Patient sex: F
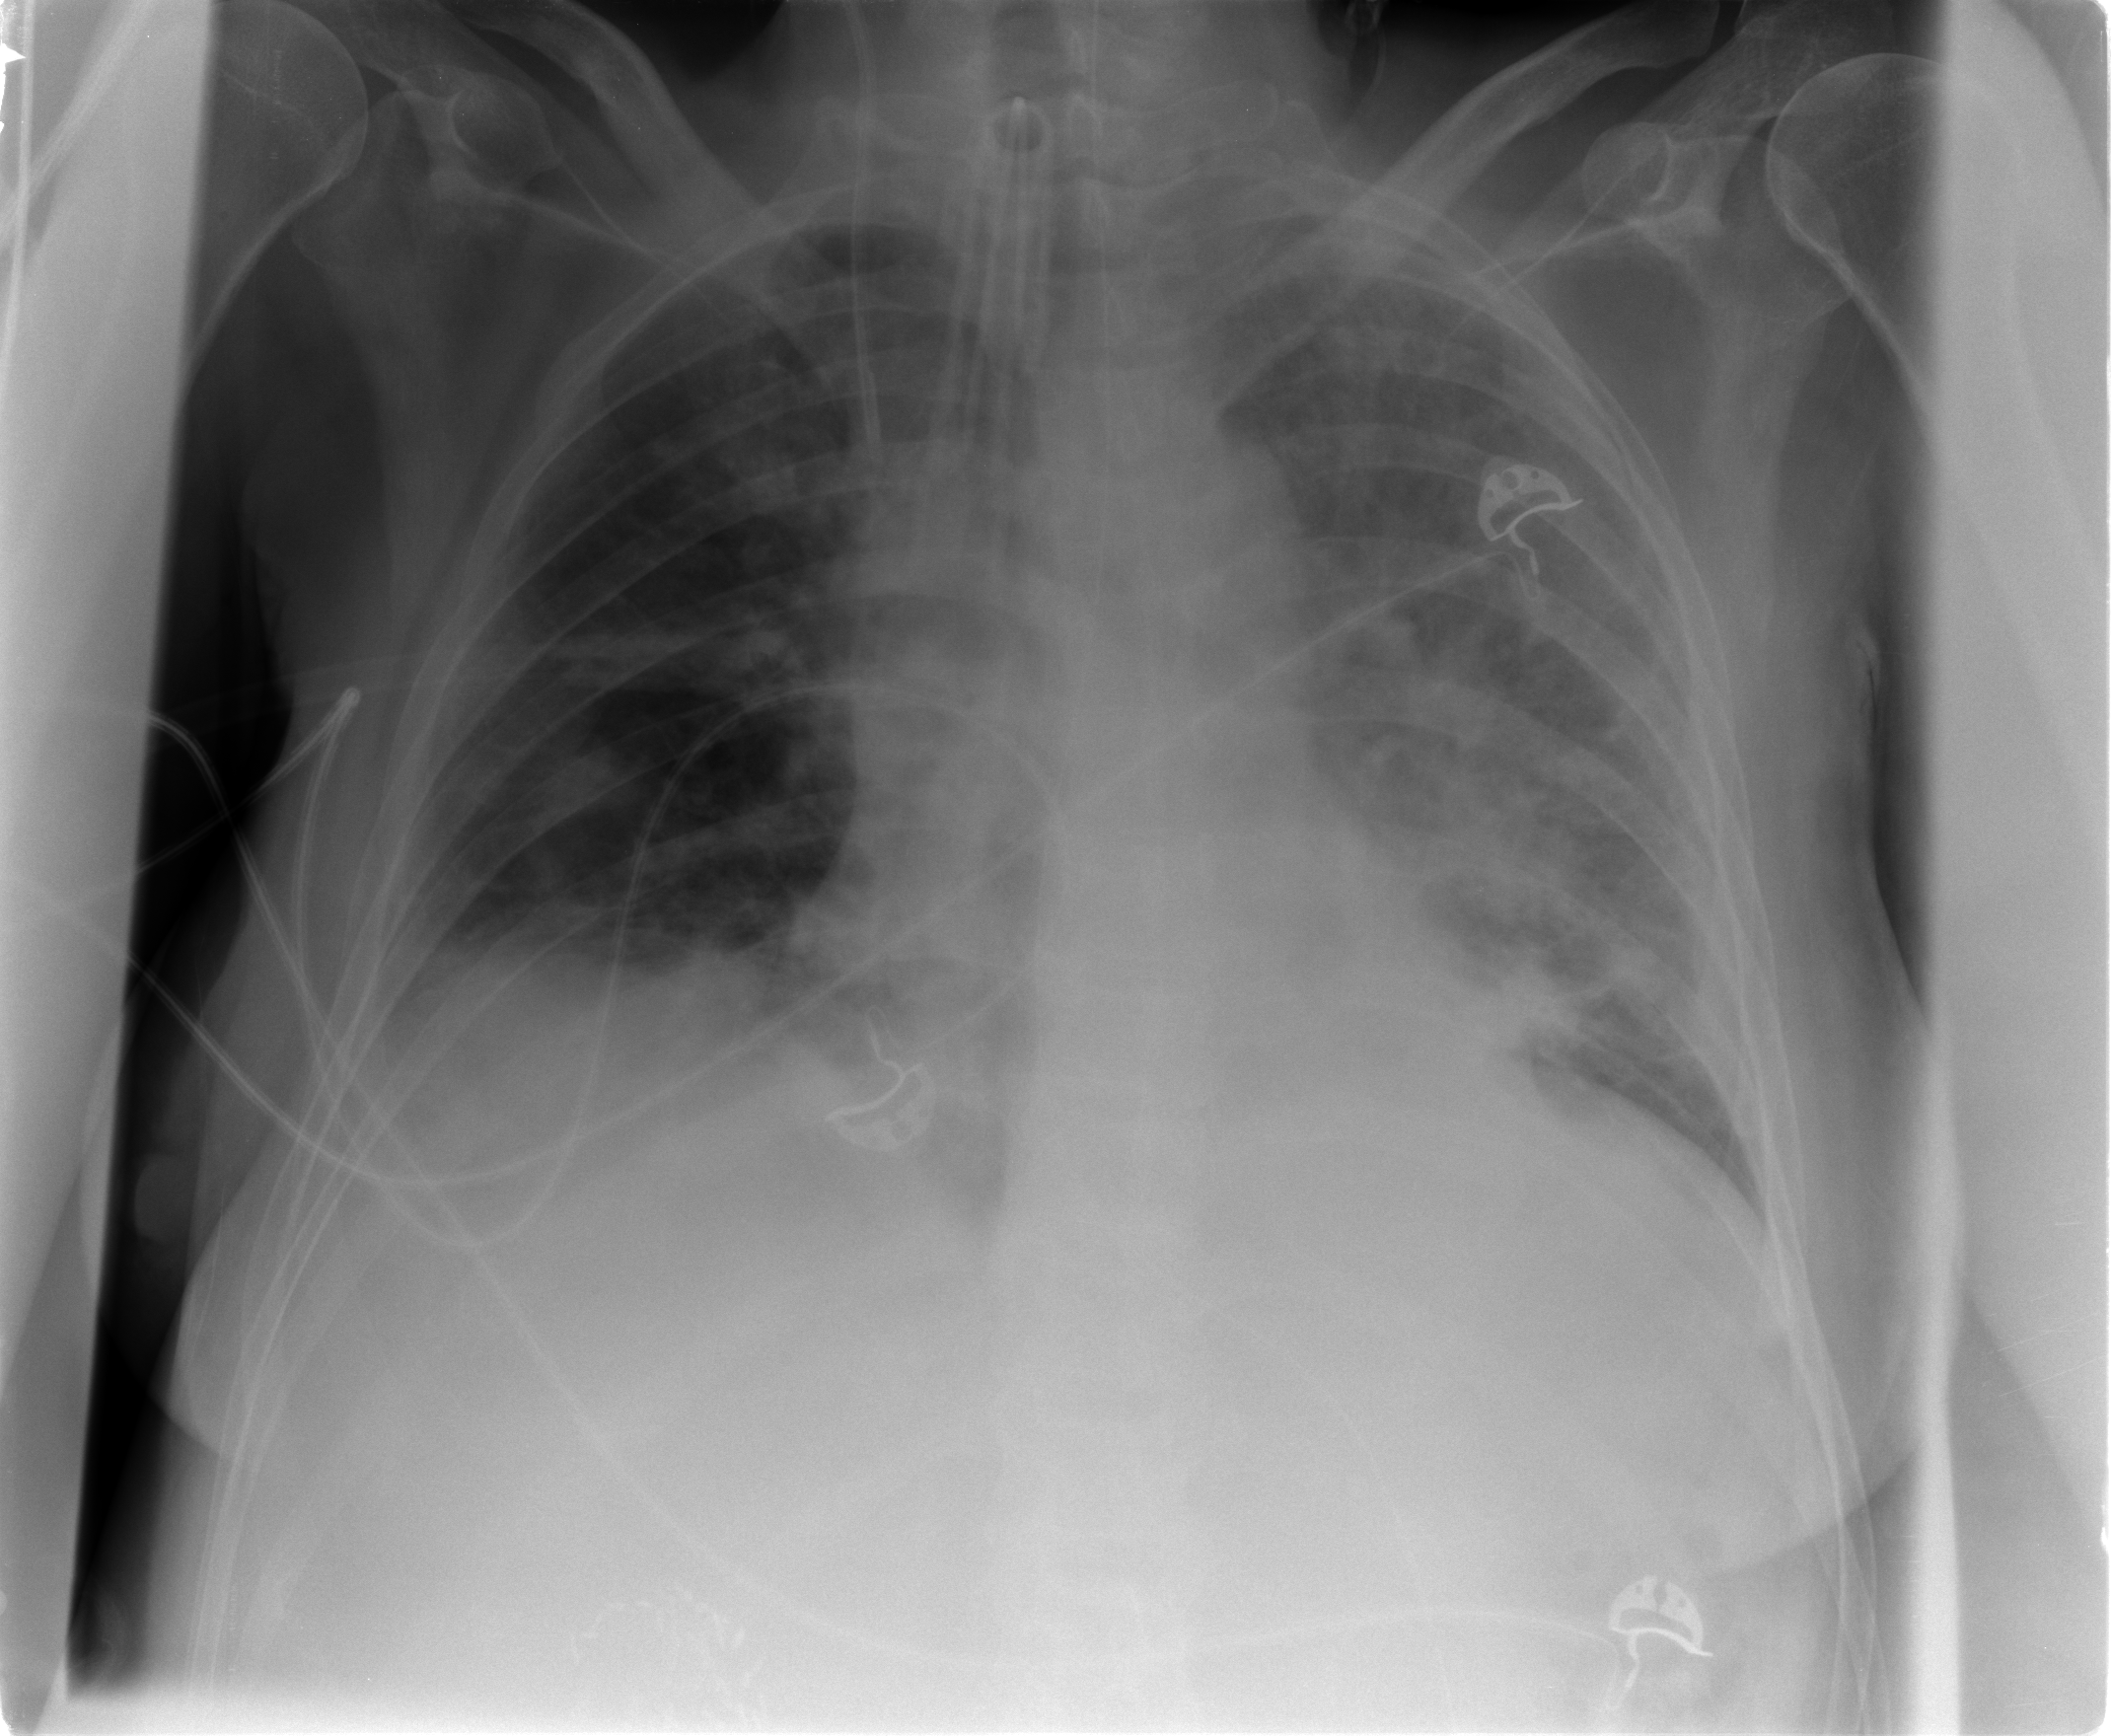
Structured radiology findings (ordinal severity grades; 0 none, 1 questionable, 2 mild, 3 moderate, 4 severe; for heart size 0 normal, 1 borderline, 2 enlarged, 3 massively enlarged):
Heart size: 2
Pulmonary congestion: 2
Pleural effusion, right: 1
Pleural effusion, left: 2
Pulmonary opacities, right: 1
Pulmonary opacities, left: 2
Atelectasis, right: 0
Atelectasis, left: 3